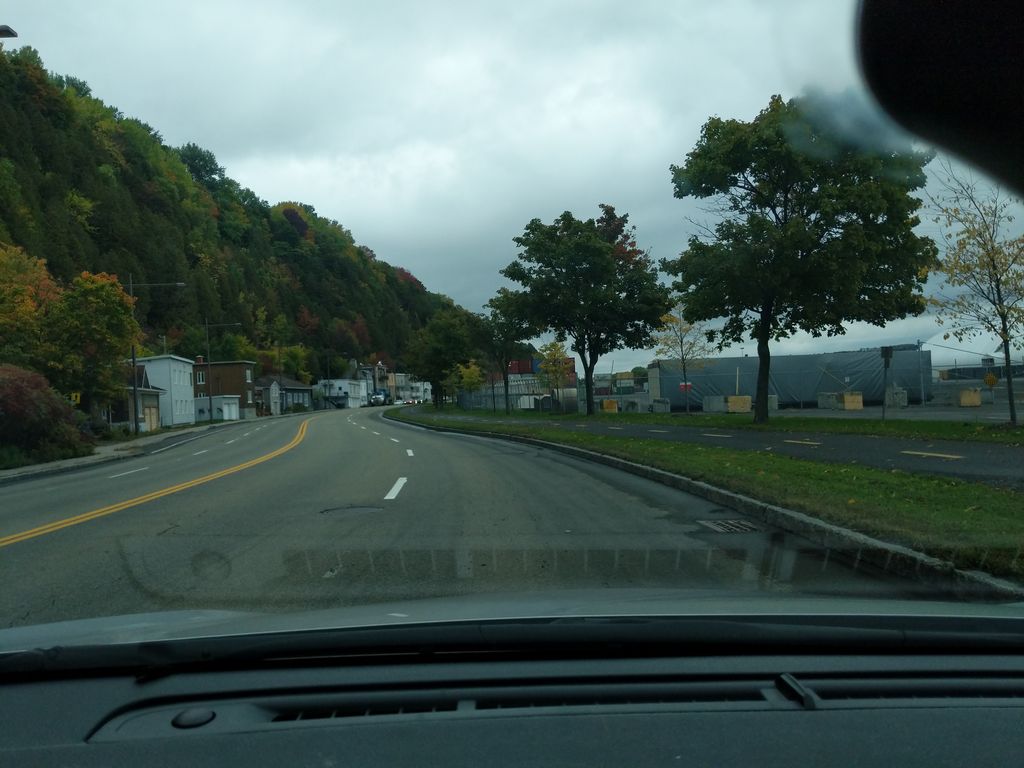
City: quebec_city